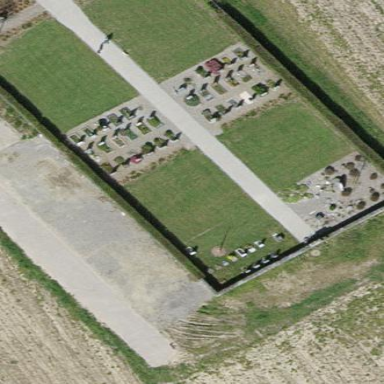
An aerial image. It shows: Cemetery.